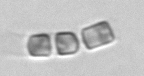
Label: Chaetoceros